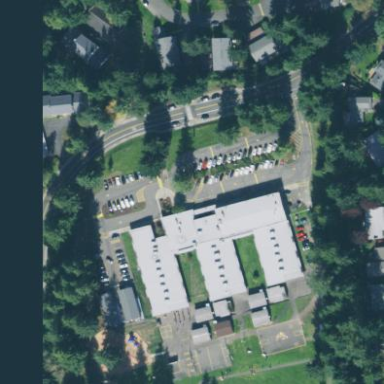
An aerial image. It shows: School building.